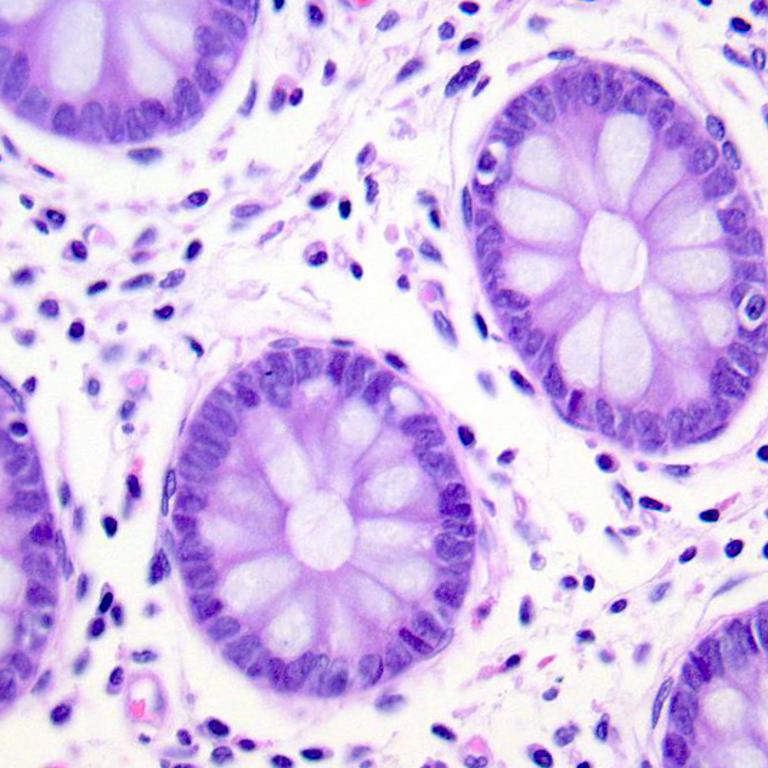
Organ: colon
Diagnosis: benign